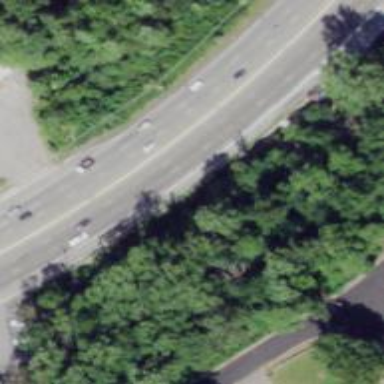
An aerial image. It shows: Trunk highway.